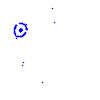
Particle: kaon